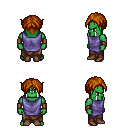
a pixel art fantasy rpg character, male body template, orc, green skin, chain tabard jacket, robe skirt, brunette parted hairstyle, leather bracers, brown shoes, four views (front, back, left, right), 2x2 character sprite sheet, small pixel art, hard edges, no anti-aliasing